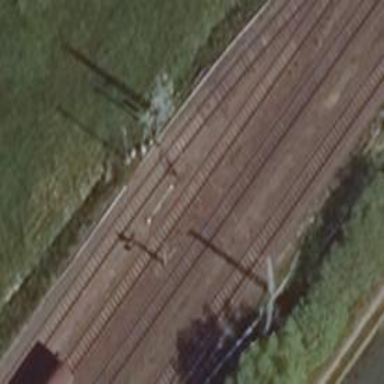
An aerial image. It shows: Rail yard with electrified contact lines for the trains.